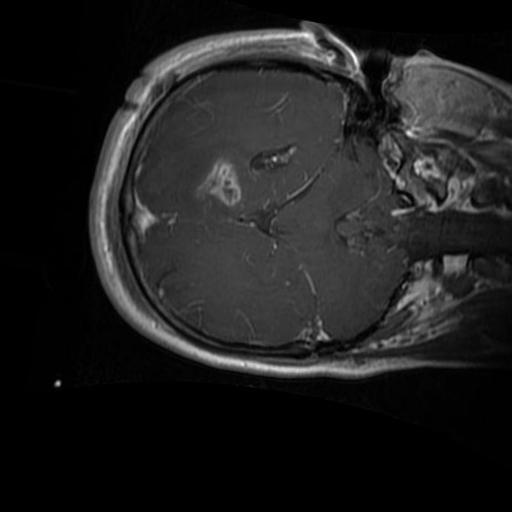
Label: brain_glioma